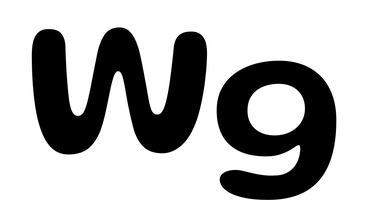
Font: Gluten_Medium